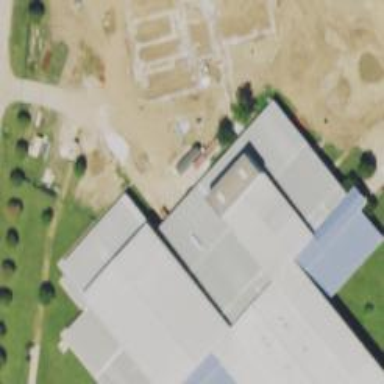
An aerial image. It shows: School building.